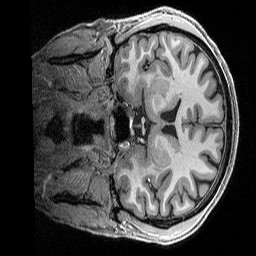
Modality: T1w
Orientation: coronal
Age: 38
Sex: male
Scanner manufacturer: siemens
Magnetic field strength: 3 T
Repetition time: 2.5 s
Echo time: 0.00296 s